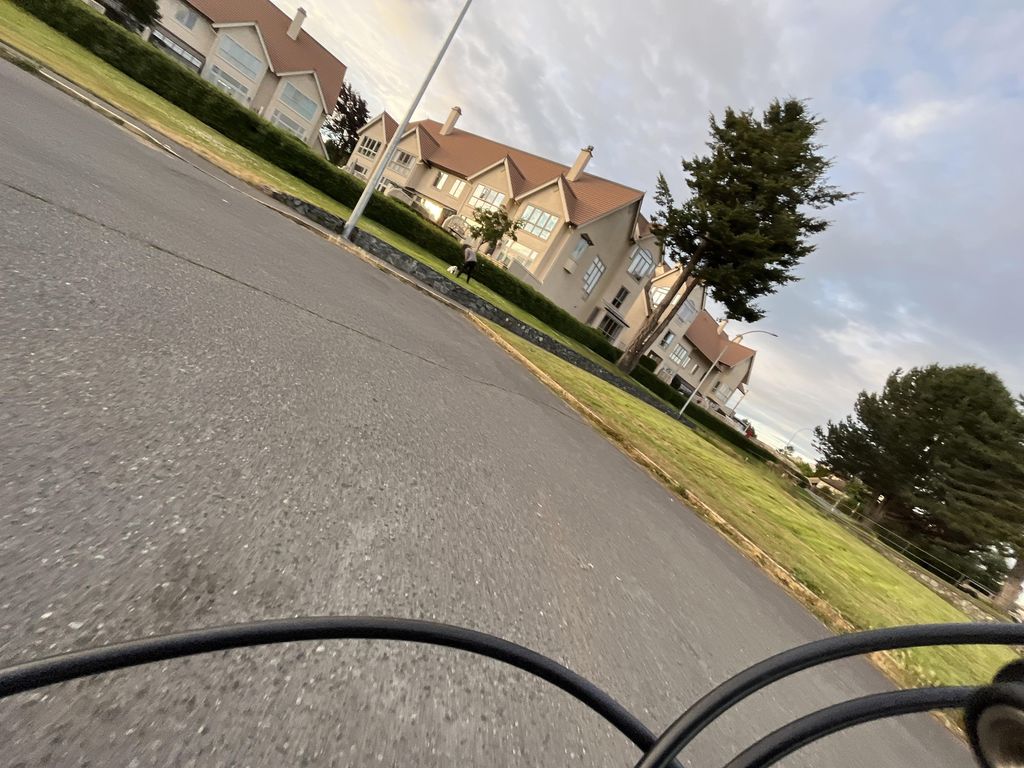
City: victoria